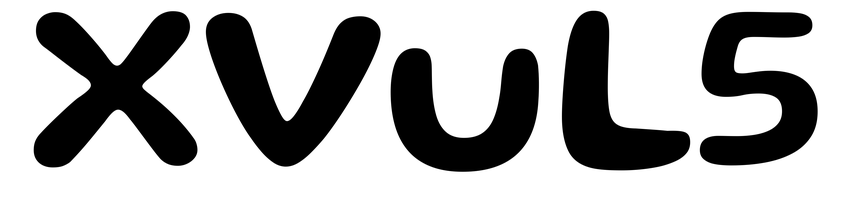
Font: Gluten_Medium